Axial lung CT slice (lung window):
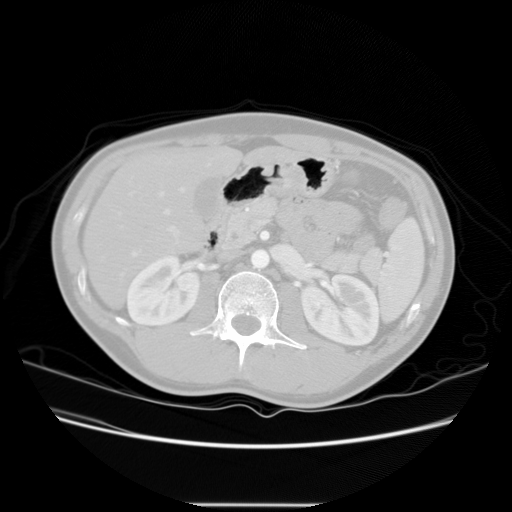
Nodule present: no